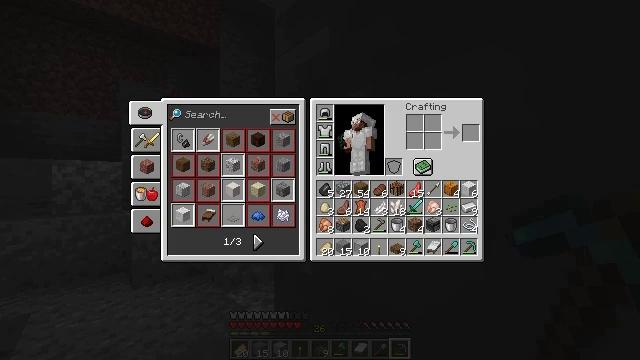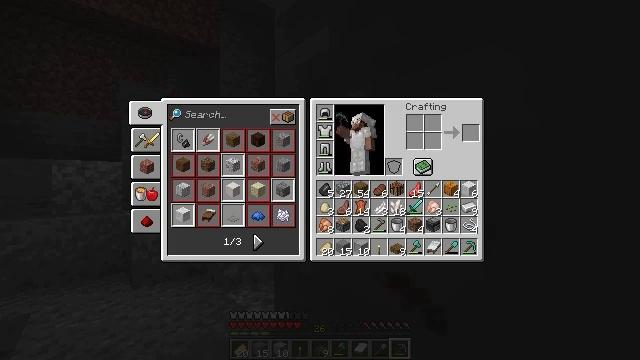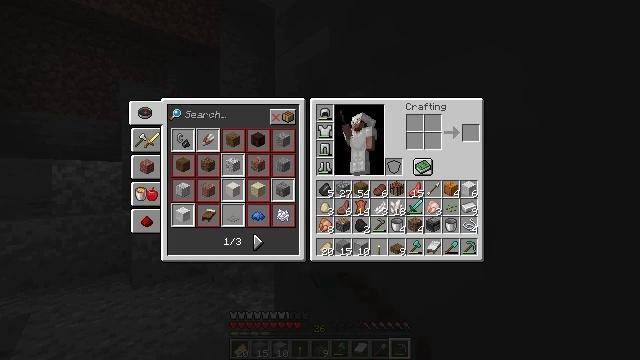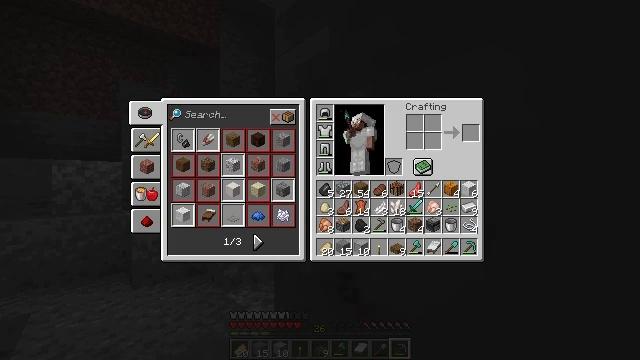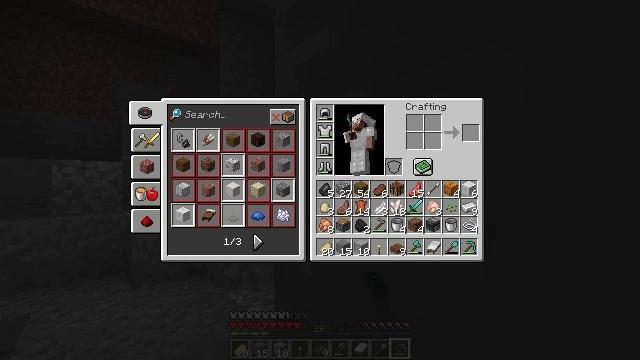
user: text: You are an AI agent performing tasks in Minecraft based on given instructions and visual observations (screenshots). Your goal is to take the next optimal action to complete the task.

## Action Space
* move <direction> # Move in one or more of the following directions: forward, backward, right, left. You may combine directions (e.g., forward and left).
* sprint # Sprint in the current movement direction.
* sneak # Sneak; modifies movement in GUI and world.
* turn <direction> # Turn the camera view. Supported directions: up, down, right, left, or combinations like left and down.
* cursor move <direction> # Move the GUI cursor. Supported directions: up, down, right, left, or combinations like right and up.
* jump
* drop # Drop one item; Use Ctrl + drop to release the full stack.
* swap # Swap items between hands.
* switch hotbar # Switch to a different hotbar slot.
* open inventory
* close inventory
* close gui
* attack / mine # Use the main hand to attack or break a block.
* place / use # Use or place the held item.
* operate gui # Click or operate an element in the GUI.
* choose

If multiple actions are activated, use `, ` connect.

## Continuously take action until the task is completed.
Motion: motion action
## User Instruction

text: Remove pumpkin seeds from the inventory.
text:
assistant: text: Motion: no_op
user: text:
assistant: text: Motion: no_op
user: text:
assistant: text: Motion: no_op
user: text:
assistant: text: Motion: no_op
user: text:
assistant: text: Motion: no_op